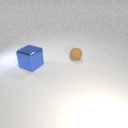
large blue metal cube to the left of small brown rubber sphere